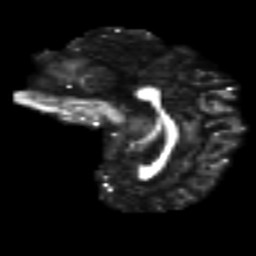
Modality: FA
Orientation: sagittal
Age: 32
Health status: ill
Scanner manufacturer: philips
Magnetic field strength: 3 T
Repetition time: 9 s
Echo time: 0.127 s